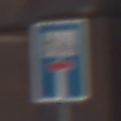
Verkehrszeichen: SackgasseRadverkehrFussgaengerDurchlaessig
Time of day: MorningAfternoon
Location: Outdoor (Nature)
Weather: Clear
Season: Summer
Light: Natural